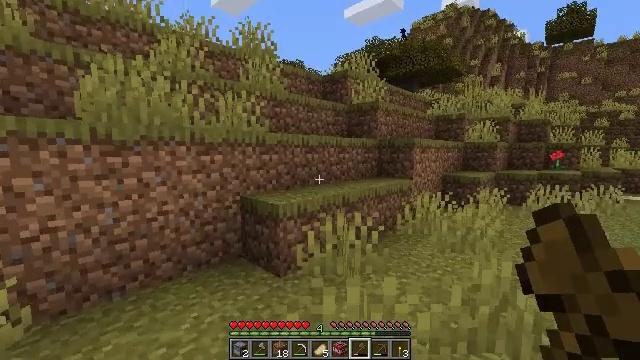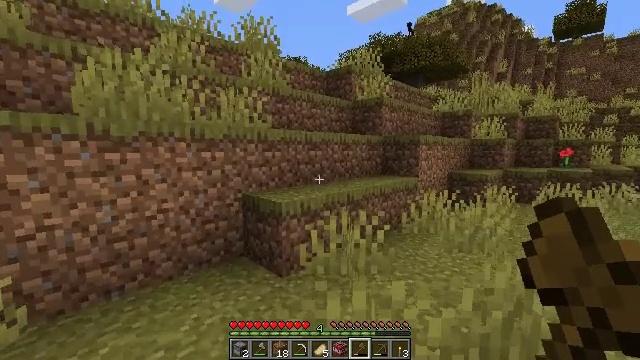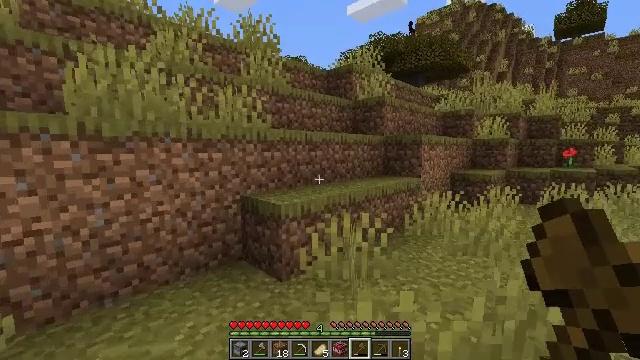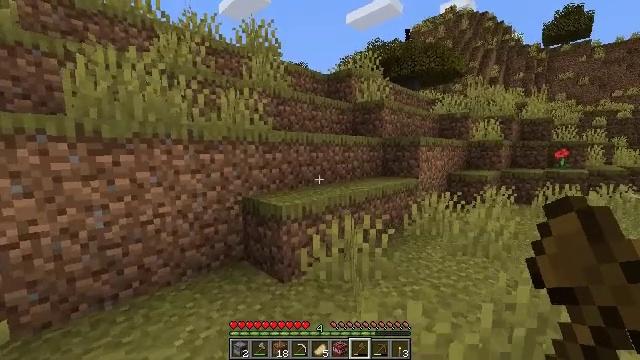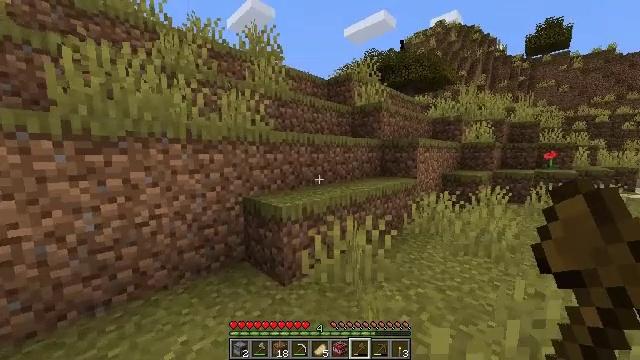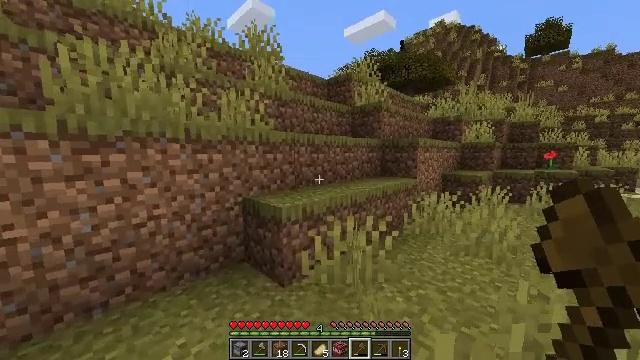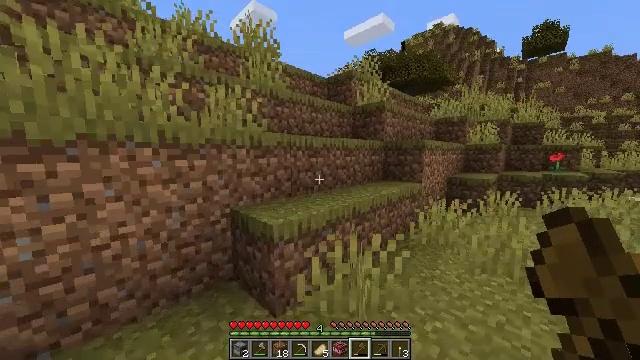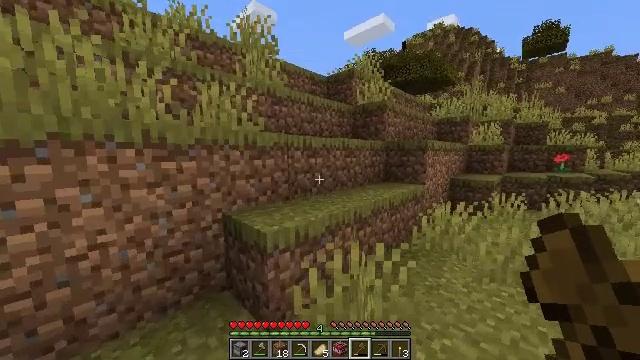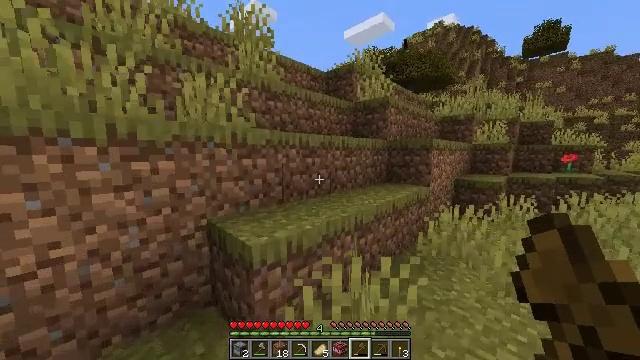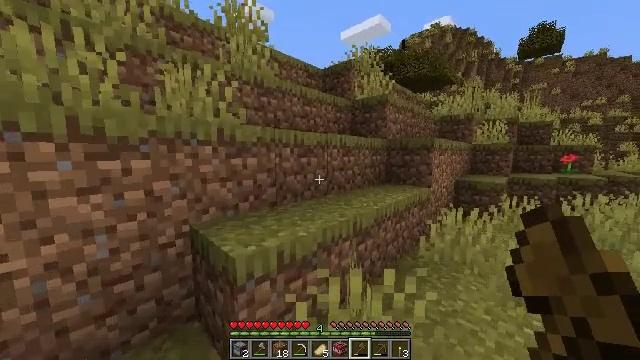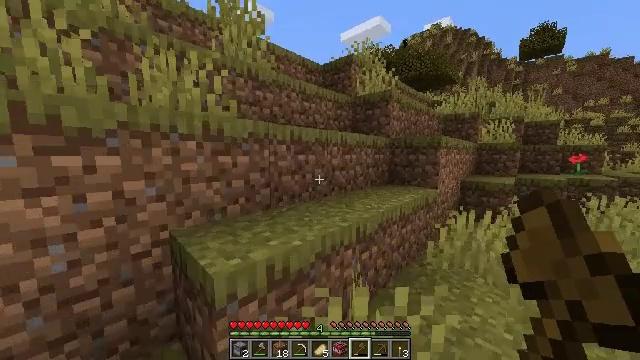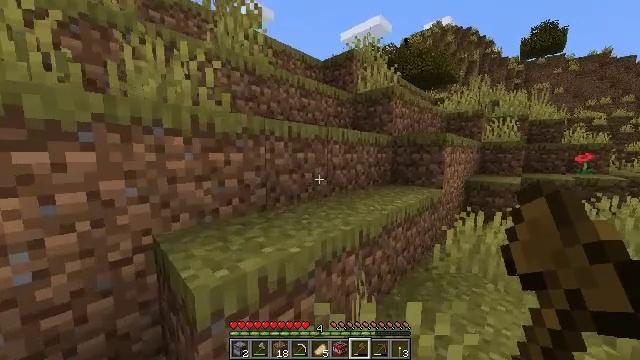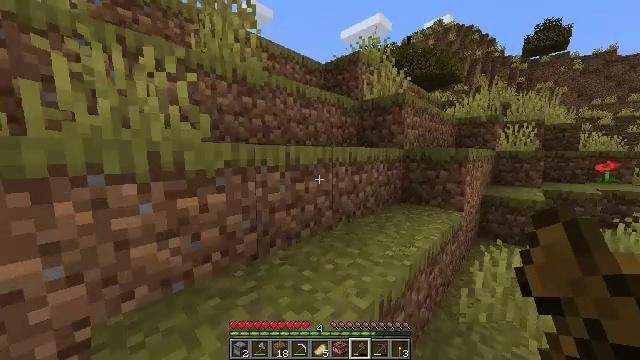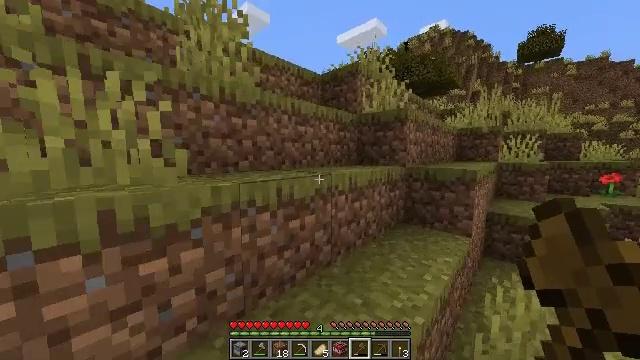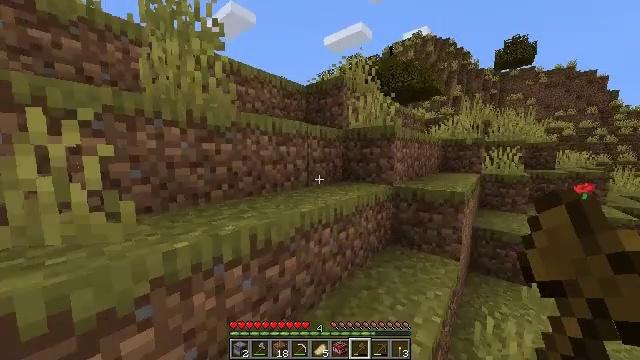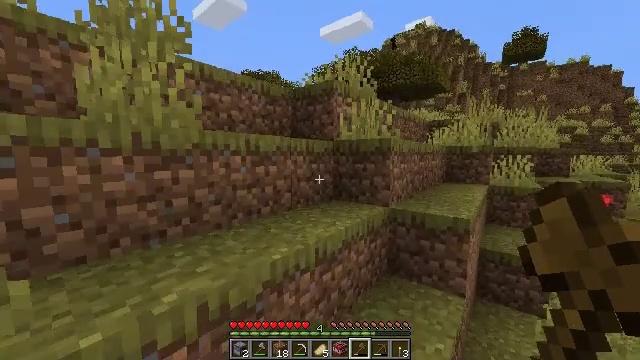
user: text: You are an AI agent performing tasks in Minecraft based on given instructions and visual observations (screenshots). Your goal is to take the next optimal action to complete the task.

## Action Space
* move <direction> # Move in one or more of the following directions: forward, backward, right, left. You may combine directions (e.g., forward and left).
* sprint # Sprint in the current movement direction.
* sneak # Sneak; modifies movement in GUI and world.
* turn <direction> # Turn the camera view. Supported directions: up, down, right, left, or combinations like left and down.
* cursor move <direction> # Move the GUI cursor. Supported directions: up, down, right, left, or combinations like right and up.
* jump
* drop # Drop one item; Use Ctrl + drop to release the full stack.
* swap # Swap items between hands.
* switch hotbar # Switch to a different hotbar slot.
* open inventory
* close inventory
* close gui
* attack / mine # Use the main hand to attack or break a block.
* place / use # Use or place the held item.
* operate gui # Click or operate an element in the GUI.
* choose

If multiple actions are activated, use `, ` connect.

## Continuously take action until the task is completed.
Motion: motion action
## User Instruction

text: Break the red bed to move it.
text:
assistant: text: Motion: no_op
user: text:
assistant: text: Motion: move forward
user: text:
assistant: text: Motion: move forward
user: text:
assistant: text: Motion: move forward
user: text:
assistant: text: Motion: move forward
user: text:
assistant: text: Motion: move forward
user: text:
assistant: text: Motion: move forward
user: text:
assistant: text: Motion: move forward
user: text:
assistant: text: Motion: move forward
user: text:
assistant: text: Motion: move forward
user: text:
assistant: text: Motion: move forward
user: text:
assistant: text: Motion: move forward, jump
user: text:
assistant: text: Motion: move forward, jump
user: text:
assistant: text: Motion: move forward, turn right, jump
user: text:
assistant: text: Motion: move forward, jump
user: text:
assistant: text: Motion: move forward, jump
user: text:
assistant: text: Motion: move forward
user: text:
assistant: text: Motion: move forward
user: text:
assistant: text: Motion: move forward, turn down
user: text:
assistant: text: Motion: move forward, turn down
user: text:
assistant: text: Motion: move forward, turn left and down, jump
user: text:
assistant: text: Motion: move forward, turn left, jump
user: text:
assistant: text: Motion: move forward, jump
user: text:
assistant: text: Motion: move forward, jump
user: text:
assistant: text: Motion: move forward, jump
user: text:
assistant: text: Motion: move forward, turn left
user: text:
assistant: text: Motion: move forward
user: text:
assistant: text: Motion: move forward
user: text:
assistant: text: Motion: move forward, turn right
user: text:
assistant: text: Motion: move forward, turn right, jump